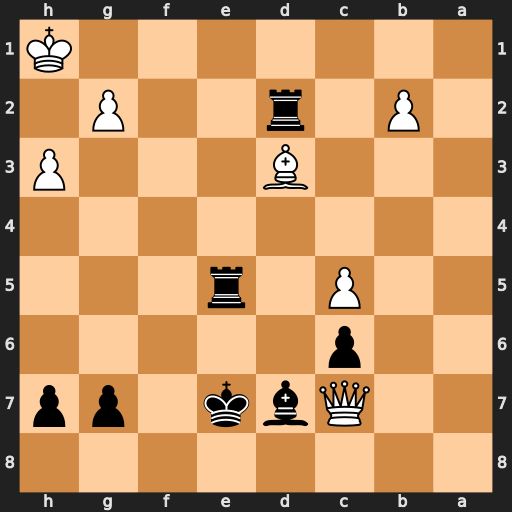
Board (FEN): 8/2Qbk1pp/2p5/2P1r3/8/3B3P/1P1r2P1/7K
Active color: b
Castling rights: -
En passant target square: -
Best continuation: Re1+ Kh2 Rxd3